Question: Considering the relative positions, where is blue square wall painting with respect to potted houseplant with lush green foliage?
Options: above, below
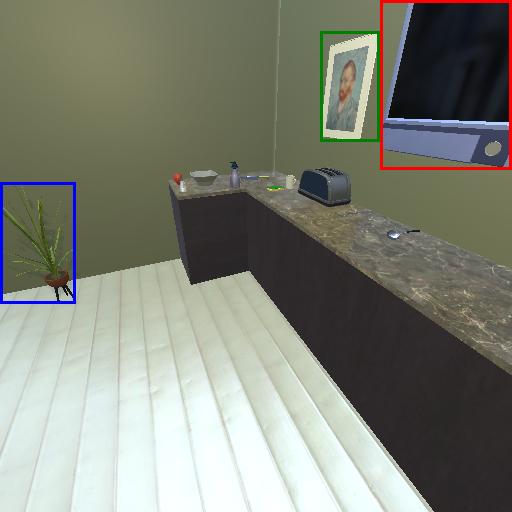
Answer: above